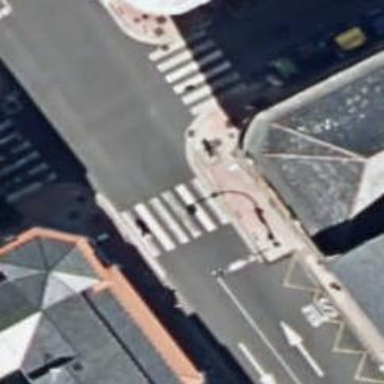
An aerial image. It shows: Road with traffic signals at the crossing.